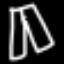
Label: pants